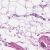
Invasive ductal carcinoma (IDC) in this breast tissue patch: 0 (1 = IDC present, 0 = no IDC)